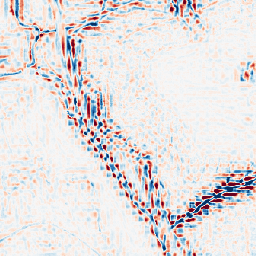
Category: wavelet
Decomposition family: wavelet_reverse_biorthogonal
Decomposition parameters: wavelet: rbio3.5
level: 3
Upsampling method: nearest
Upsampling parameters: scale: 2
Upsampling scale: 2